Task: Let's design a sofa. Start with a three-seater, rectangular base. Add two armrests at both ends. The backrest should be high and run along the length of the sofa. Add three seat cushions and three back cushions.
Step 72:
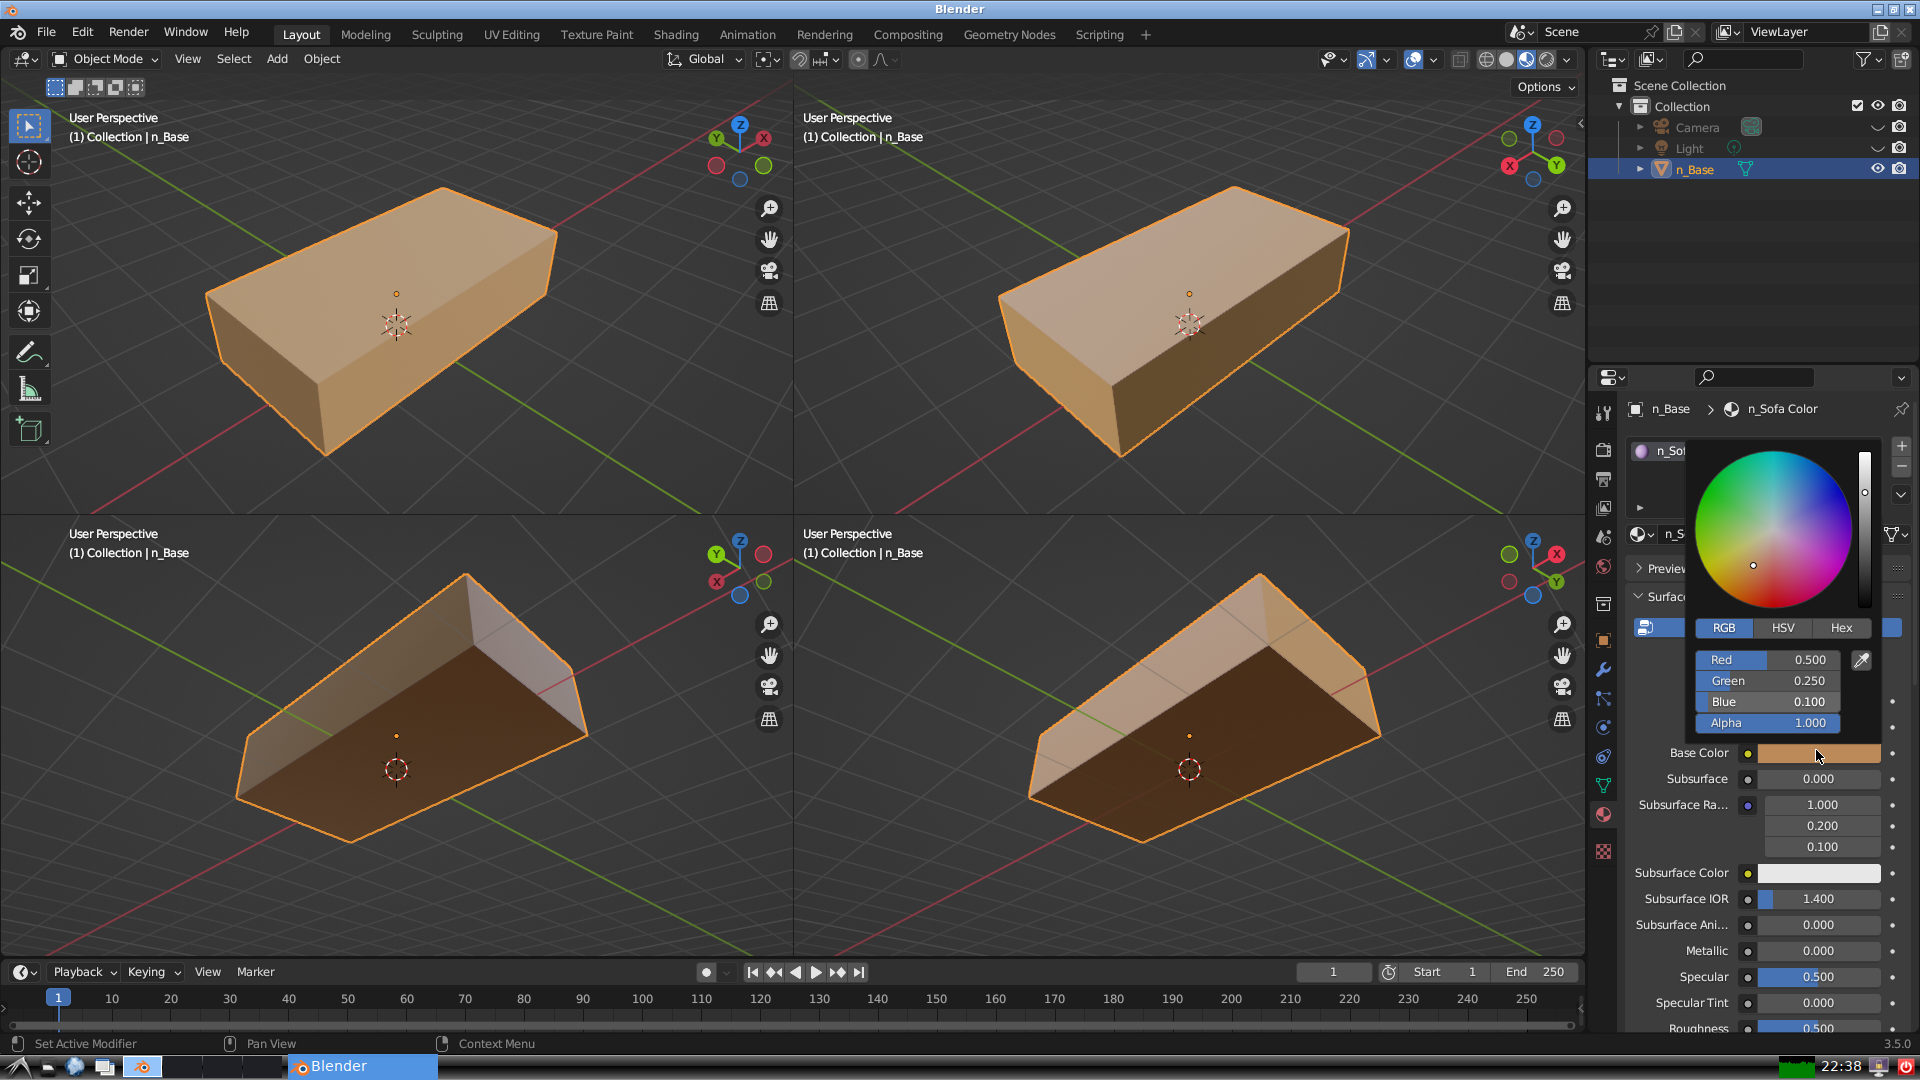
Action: click: no